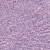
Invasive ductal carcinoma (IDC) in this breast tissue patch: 1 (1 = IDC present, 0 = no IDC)